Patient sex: M
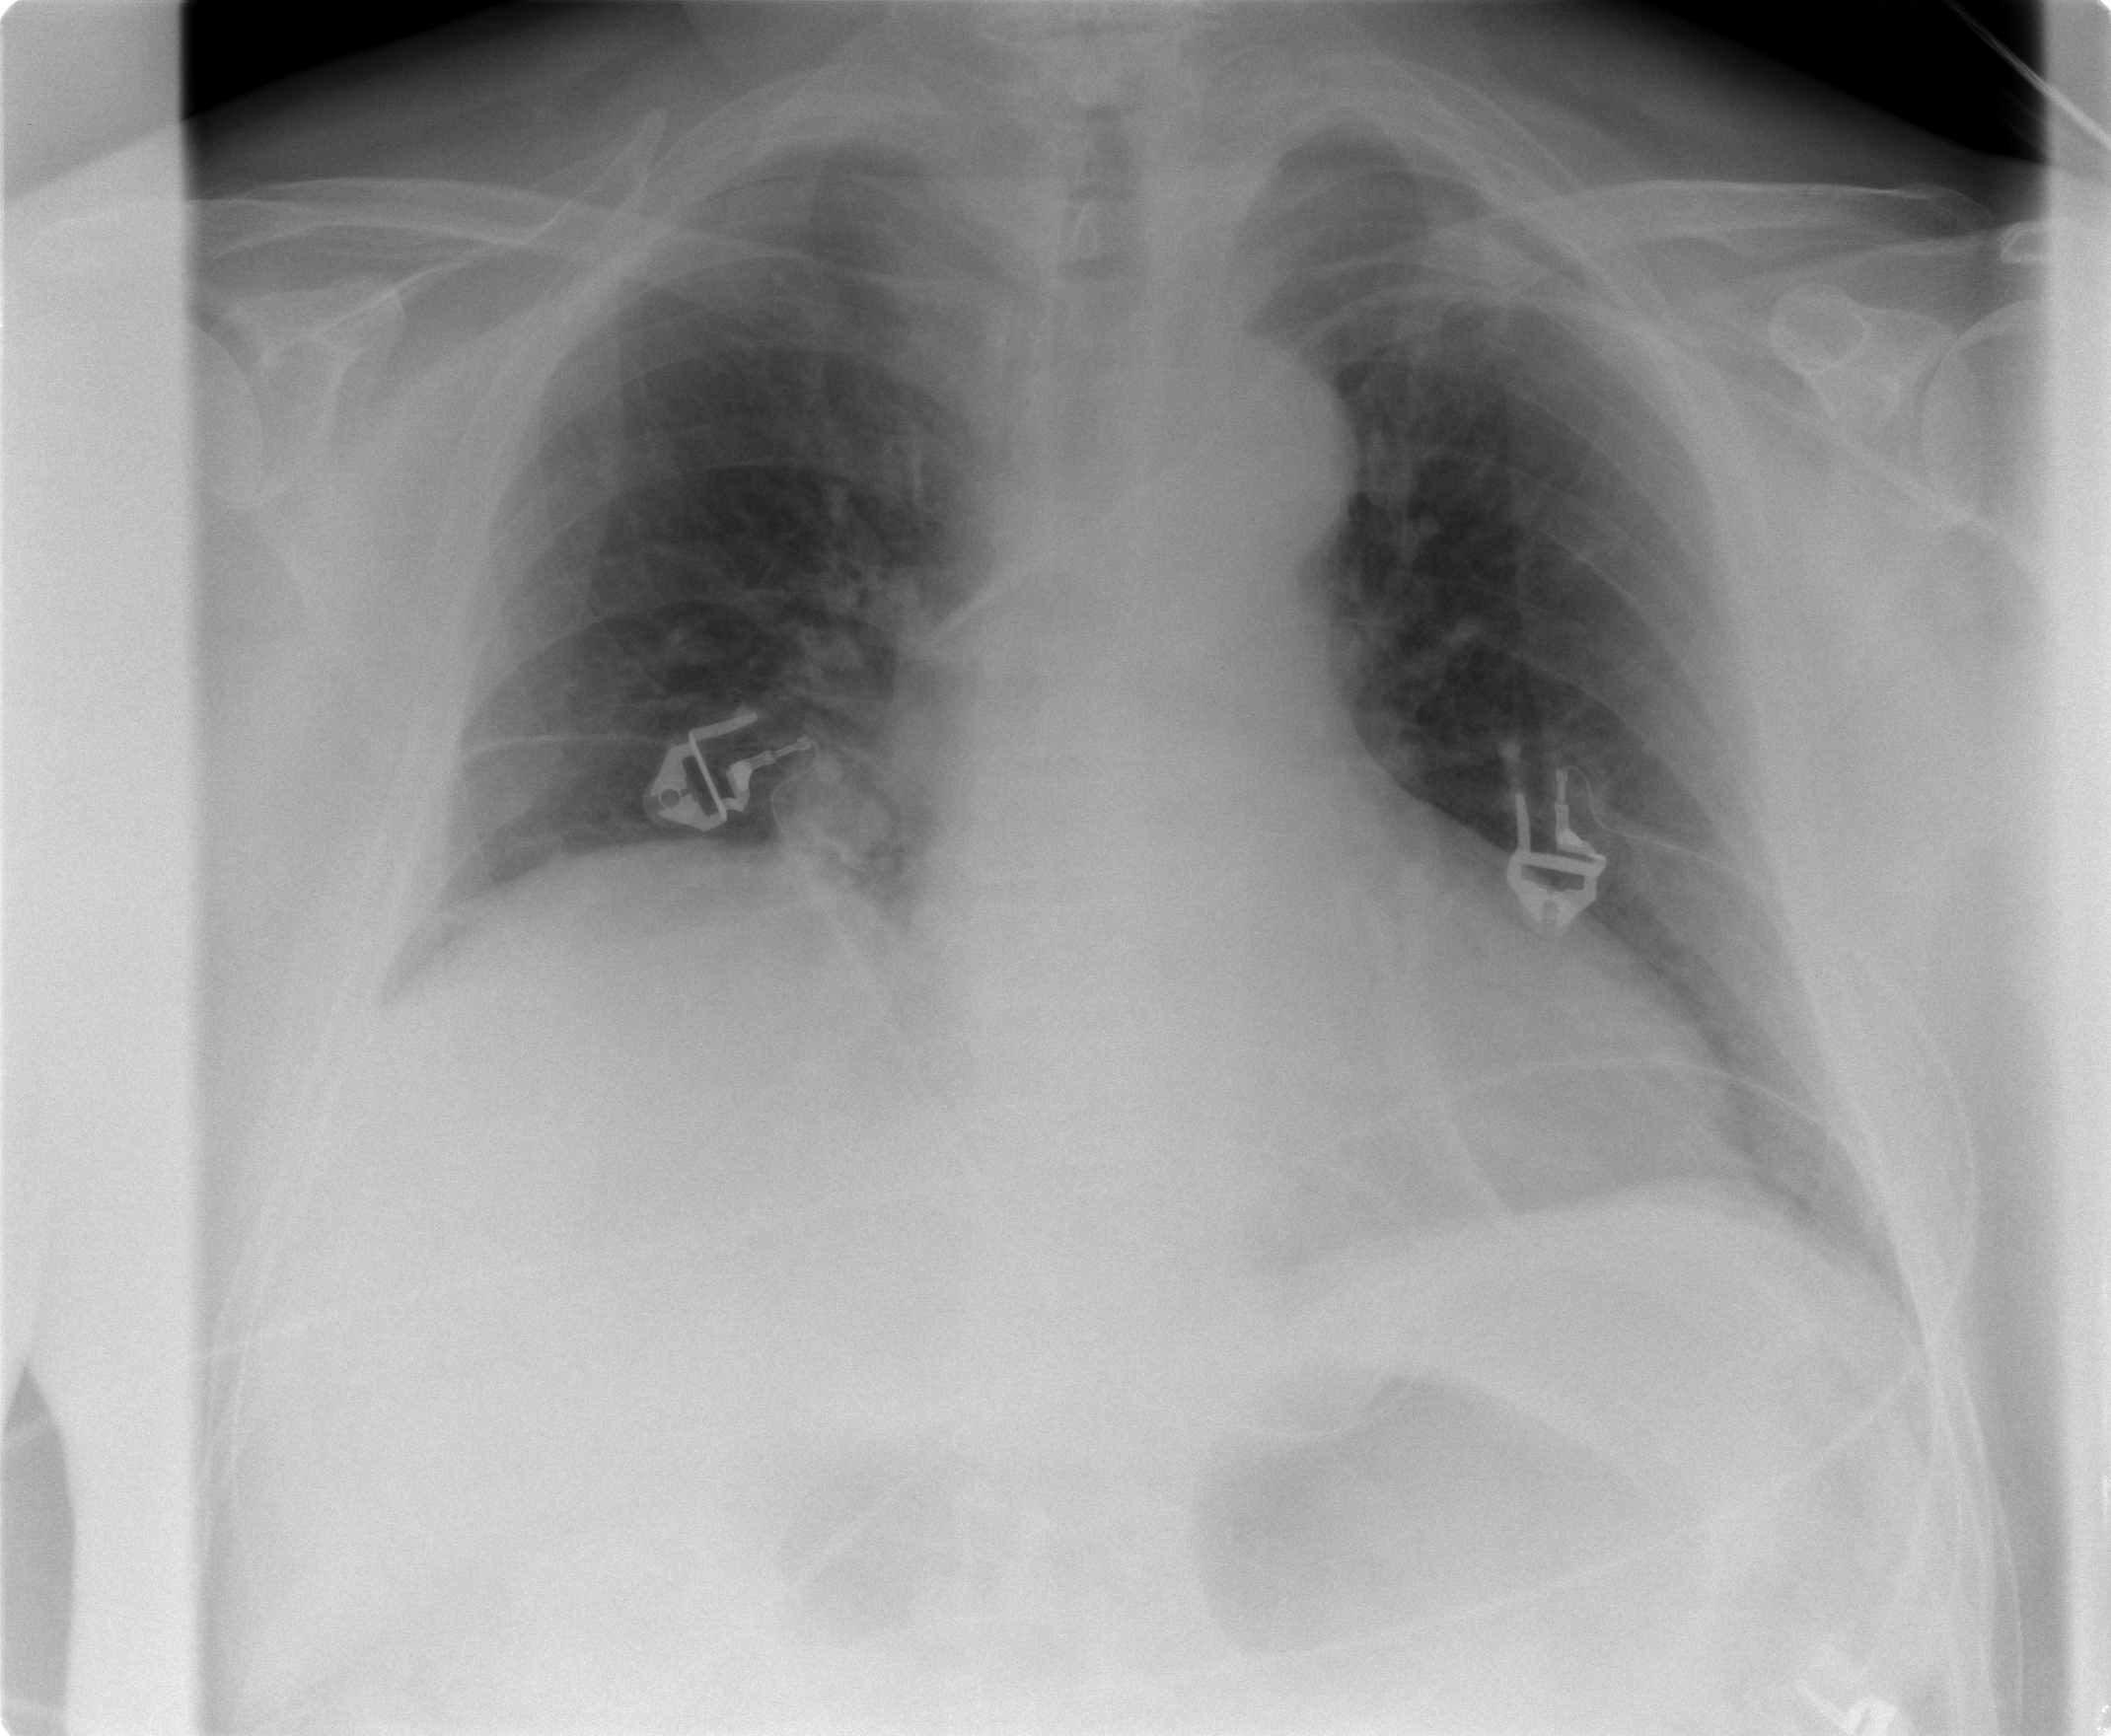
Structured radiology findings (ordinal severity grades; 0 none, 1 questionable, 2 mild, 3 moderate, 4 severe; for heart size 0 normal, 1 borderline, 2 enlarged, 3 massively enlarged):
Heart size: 2
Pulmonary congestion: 0
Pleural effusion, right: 1
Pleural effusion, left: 0
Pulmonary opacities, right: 0
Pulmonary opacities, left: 0
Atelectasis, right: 2
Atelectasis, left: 0